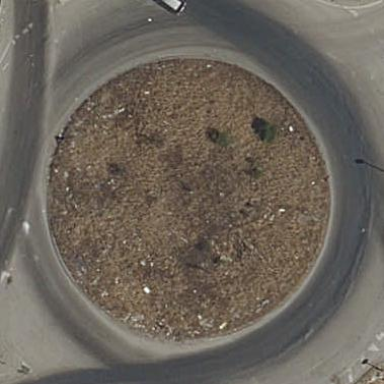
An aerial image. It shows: Unclassified road leading to roundabout junction.